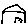
Label: house